Interaction volume radius: 5 \u00c5
Interaction volume height: 25 \u00c5
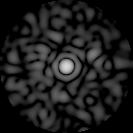
Disorder parameter: 0.822